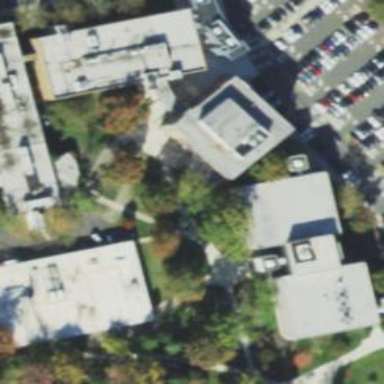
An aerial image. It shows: University building.